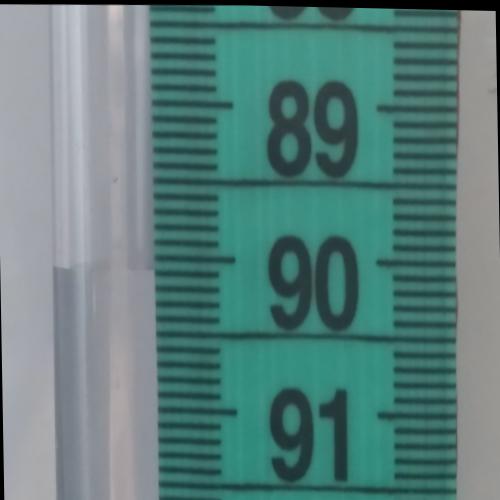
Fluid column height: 90.1 cm